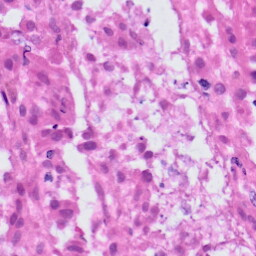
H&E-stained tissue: Skin